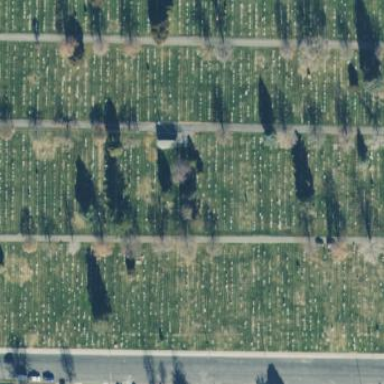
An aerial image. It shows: Cemetery.